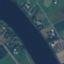
Land use / land cover class: River